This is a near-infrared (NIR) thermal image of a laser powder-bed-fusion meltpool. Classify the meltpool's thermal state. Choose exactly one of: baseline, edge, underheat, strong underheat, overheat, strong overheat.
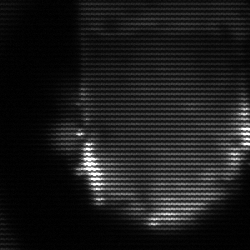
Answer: baseline